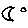
Label: moon